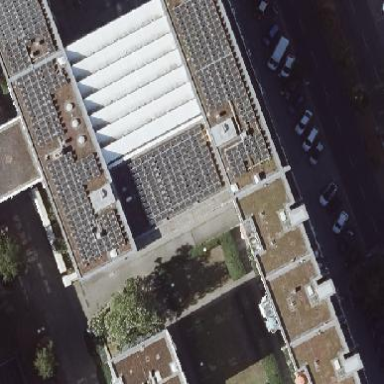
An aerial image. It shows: Industrial building with flat maroon roof.